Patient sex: F
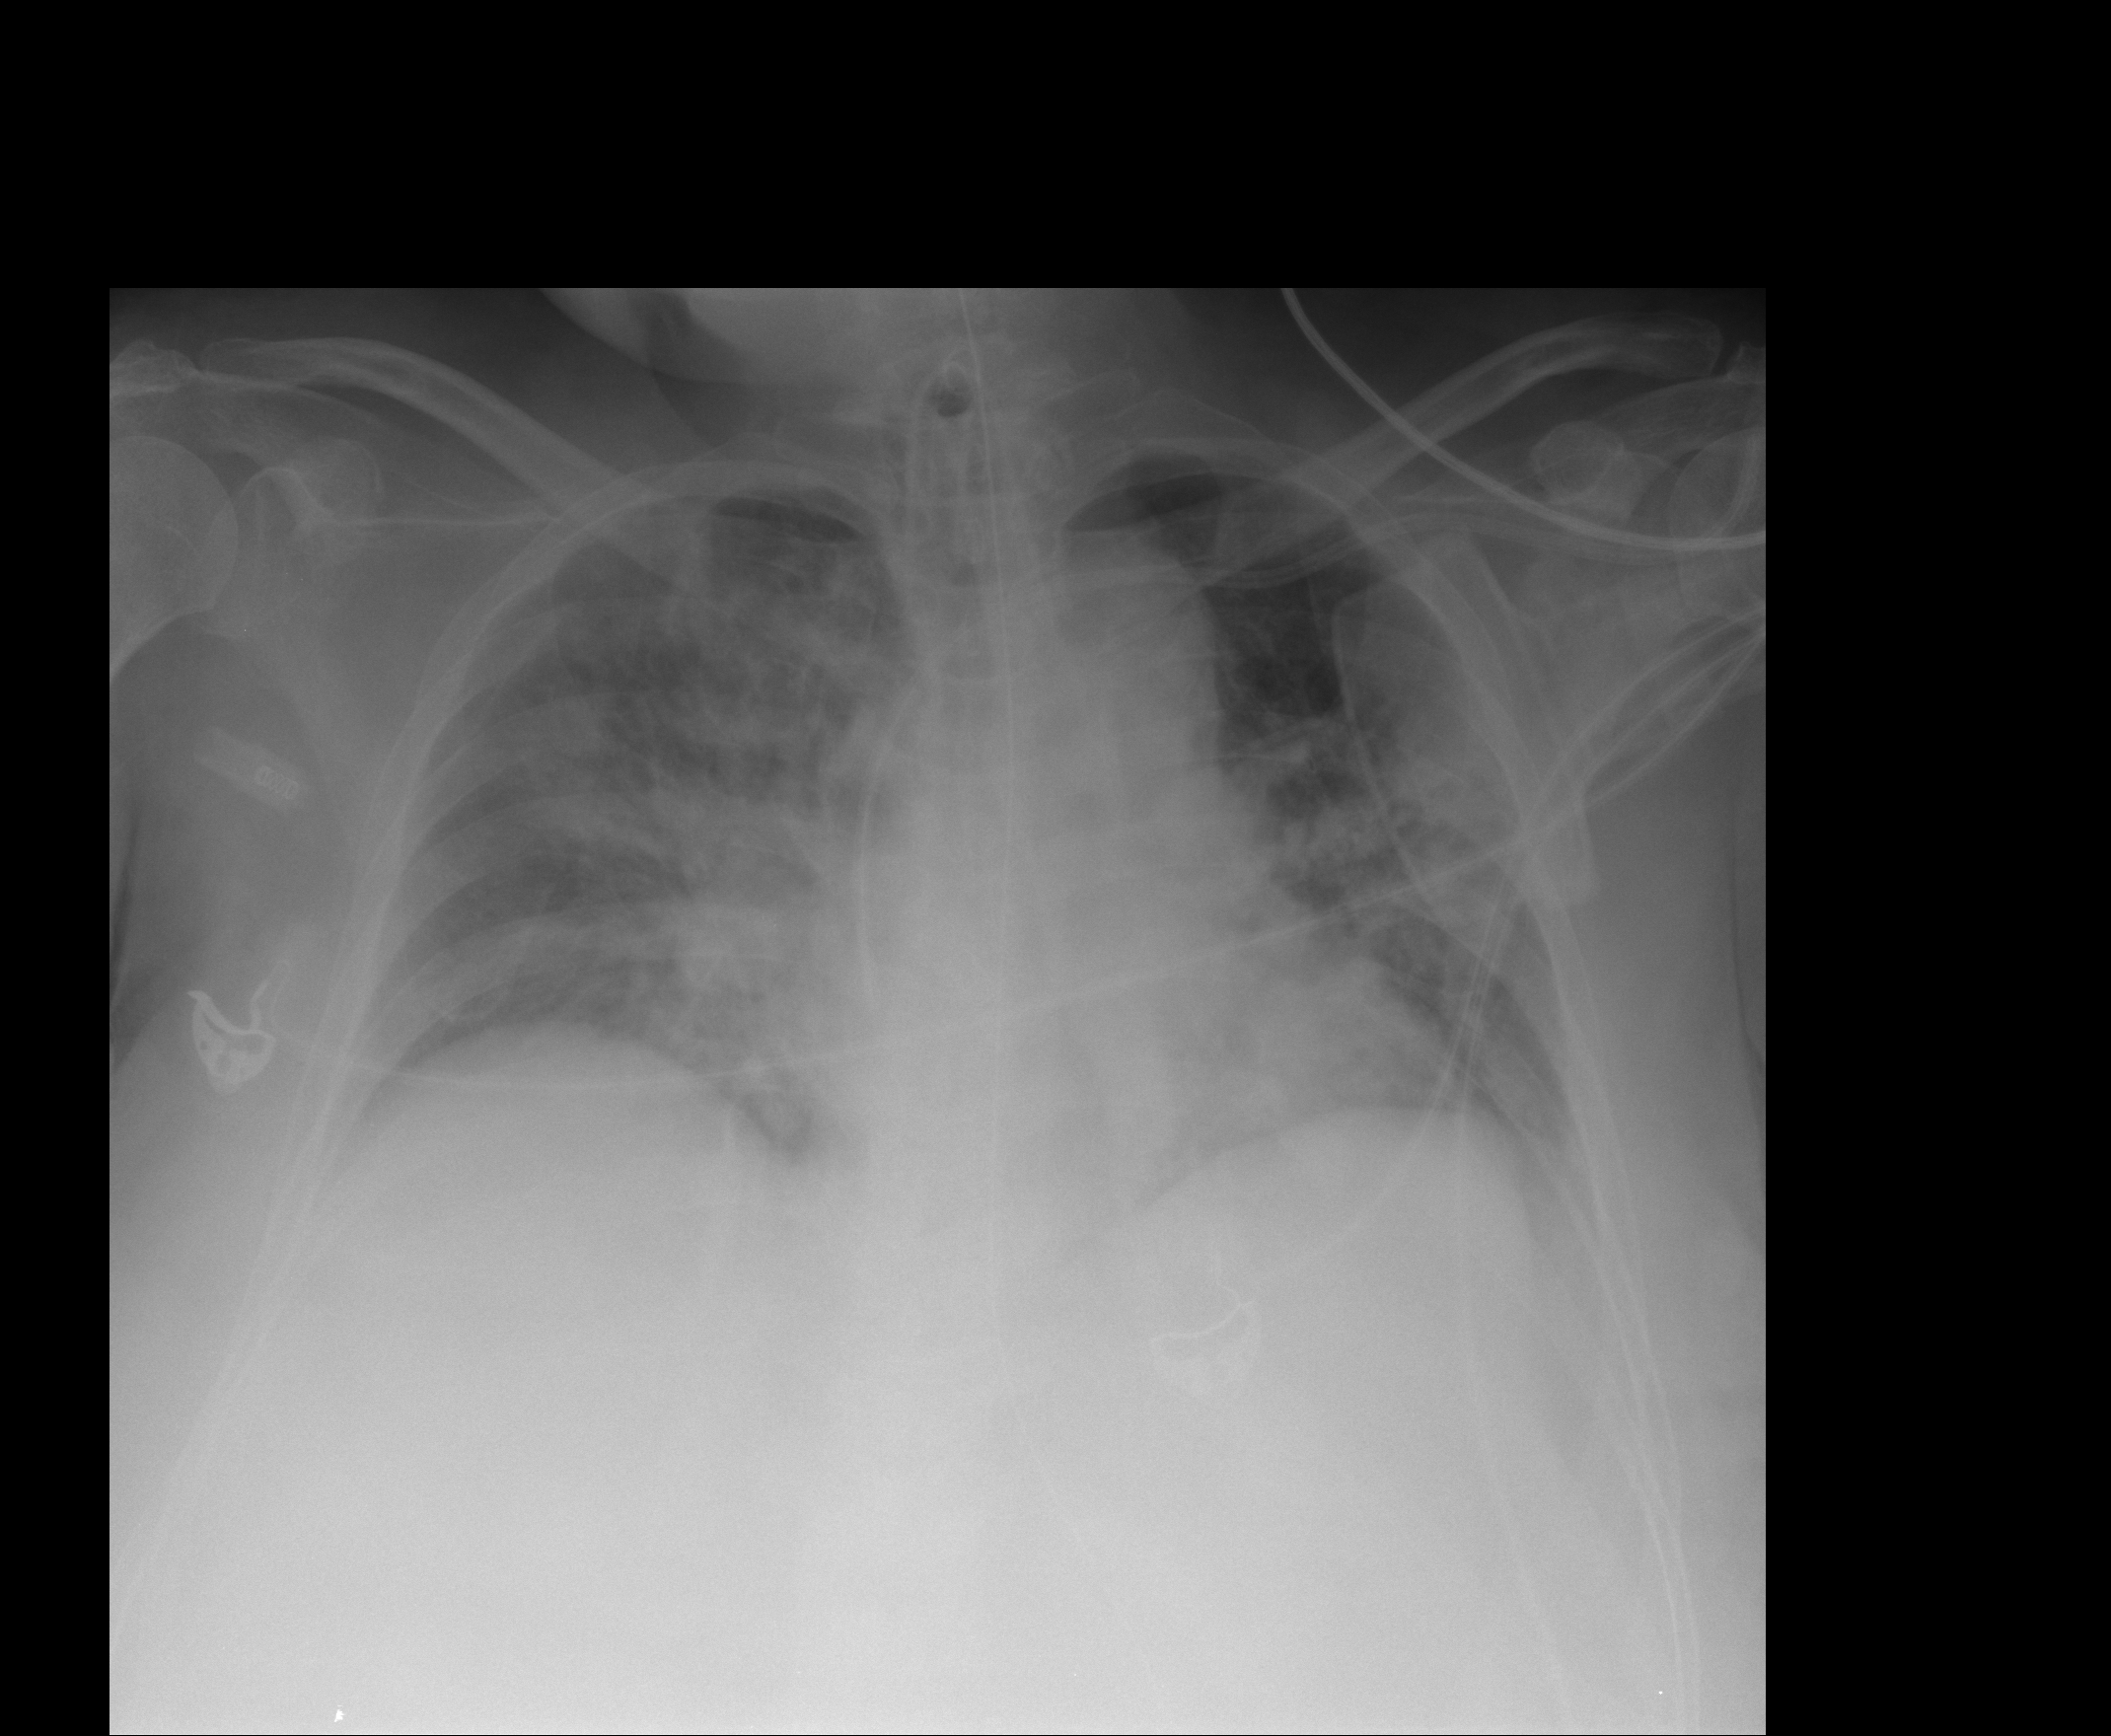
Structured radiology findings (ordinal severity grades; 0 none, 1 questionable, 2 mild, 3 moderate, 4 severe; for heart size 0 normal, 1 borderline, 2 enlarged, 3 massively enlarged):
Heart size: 0
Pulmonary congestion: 3
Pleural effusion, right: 0
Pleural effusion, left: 0
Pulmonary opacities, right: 3
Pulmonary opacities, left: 3
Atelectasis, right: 3
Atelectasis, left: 2